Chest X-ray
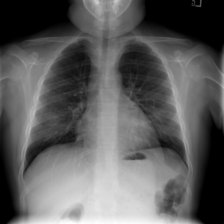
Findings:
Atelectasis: negative
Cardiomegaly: negative
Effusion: negative
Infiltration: positive
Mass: negative
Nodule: negative
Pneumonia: negative
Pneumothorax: negative
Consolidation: negative
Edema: negative
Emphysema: negative
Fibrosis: negative
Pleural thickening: negative
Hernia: negative